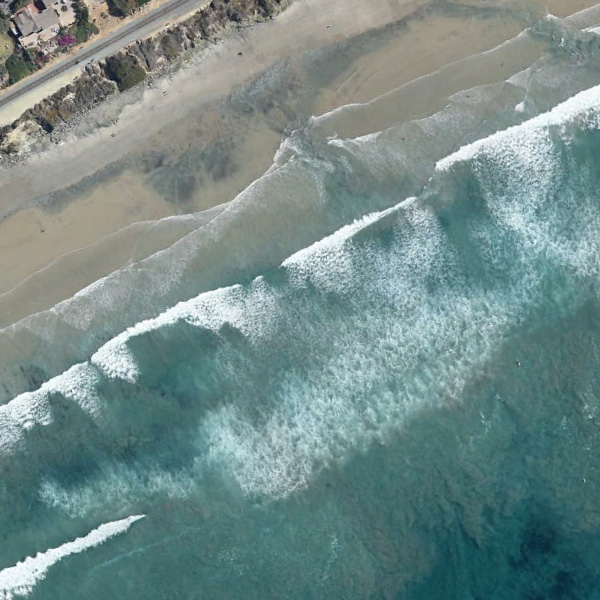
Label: Beach